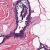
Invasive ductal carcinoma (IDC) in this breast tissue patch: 0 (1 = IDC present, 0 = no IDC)